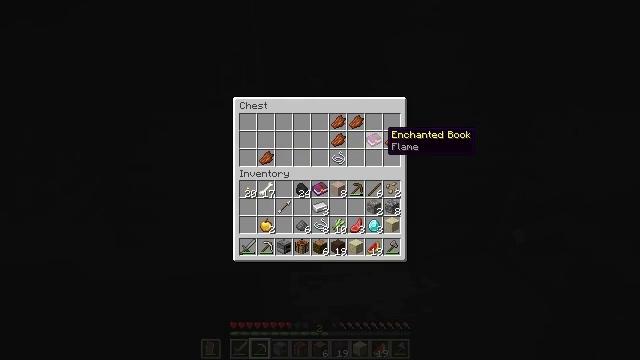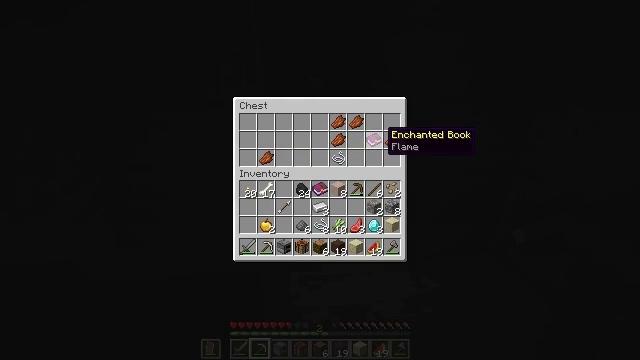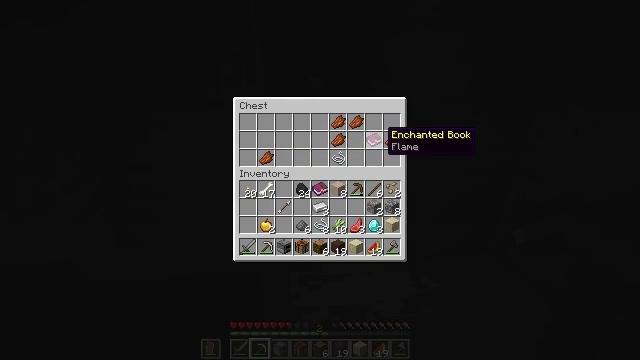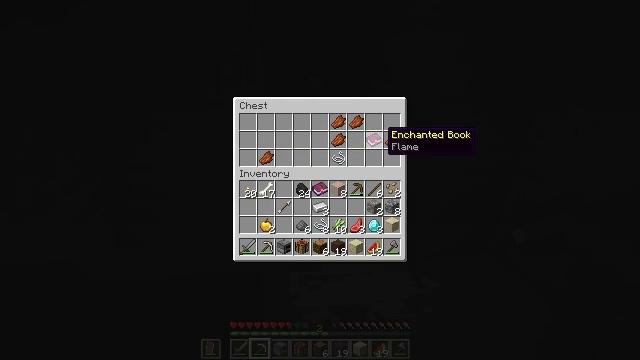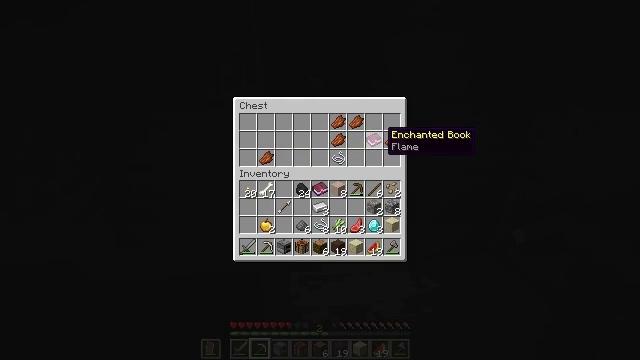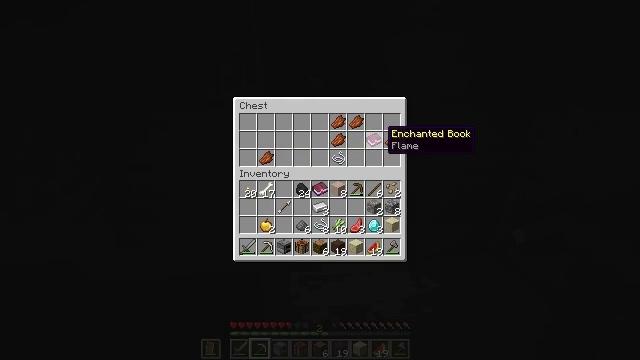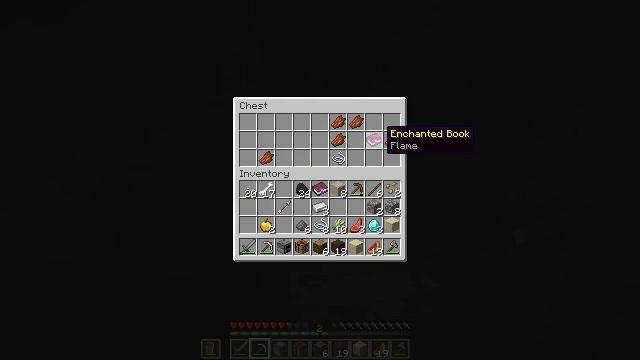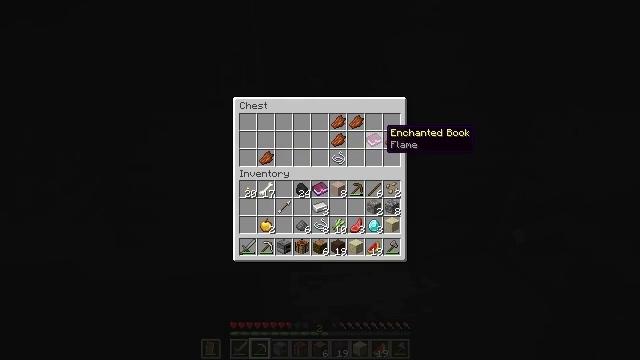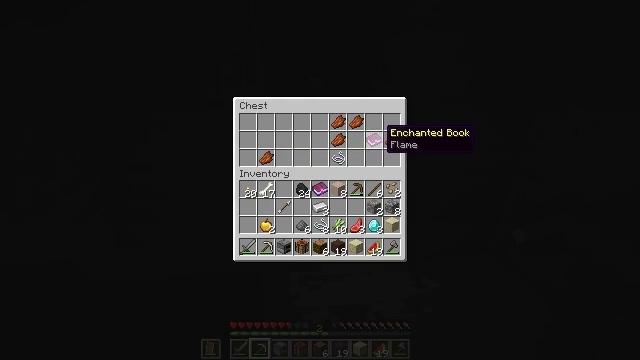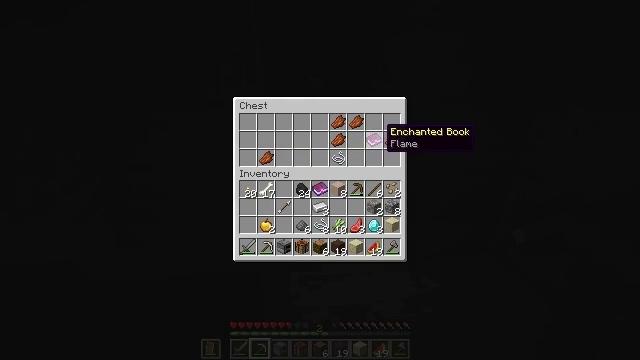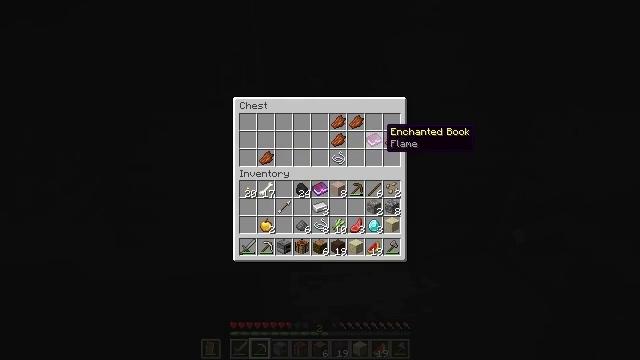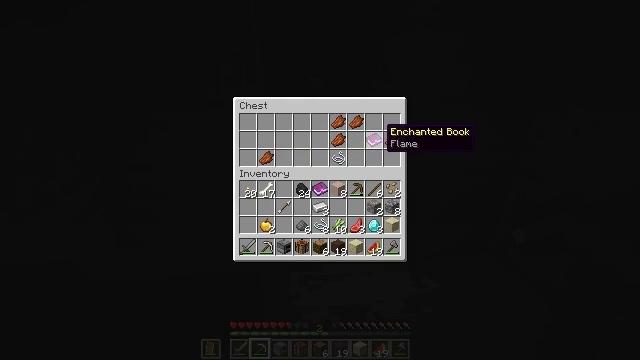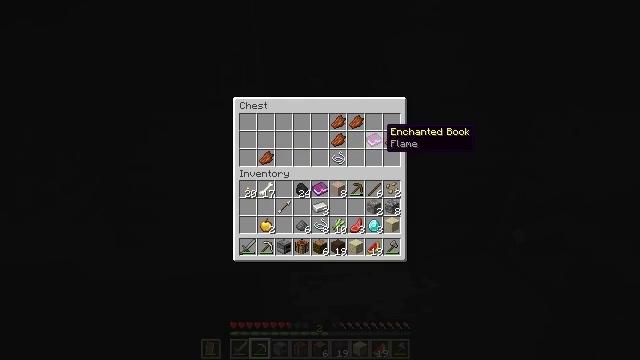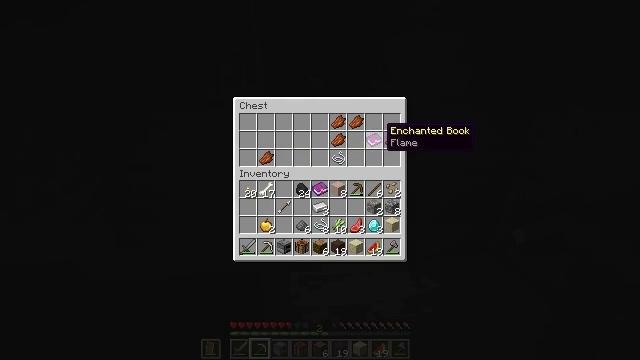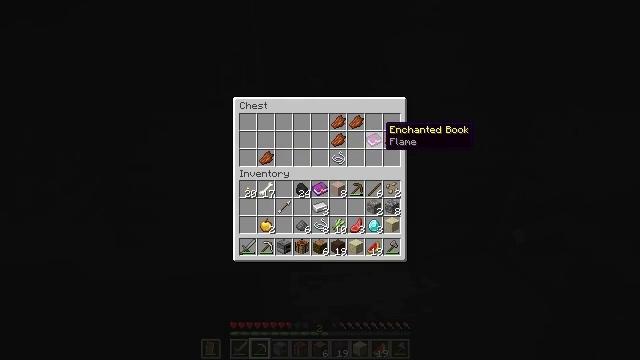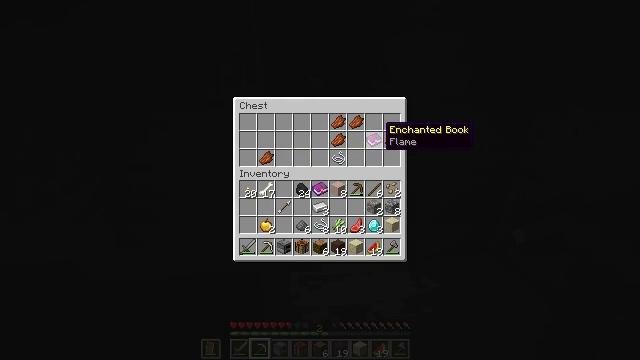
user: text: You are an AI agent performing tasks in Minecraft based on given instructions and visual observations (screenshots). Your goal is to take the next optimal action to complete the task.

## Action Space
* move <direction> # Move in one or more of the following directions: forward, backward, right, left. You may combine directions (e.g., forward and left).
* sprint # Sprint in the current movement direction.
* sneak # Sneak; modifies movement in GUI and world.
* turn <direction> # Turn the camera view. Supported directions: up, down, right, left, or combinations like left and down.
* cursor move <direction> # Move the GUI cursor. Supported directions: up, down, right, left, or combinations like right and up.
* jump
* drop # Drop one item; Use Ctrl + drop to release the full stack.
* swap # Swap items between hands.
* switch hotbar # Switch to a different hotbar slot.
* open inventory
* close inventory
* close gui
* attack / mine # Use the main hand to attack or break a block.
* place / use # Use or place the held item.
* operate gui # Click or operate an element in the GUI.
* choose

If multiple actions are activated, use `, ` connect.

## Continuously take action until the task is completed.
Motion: motion action
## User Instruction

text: Collect cut sandstone by mining it.
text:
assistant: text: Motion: no_op
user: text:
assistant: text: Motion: no_op
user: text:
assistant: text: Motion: no_op
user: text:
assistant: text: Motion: no_op
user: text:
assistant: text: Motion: no_op
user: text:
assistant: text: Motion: no_op
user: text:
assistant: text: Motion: no_op
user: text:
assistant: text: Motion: no_op
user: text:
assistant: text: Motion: no_op
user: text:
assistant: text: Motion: no_op
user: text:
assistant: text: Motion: no_op
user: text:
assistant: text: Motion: no_op
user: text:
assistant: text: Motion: no_op
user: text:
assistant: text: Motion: no_op
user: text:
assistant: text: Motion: no_op
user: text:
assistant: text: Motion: no_op
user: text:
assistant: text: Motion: no_op
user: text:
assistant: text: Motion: operate gui
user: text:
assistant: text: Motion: operate gui
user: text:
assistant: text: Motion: operate gui
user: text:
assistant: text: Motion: no_op
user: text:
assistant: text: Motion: no_op
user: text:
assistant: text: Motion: cursor move left and down
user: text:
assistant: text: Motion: cursor move left and down
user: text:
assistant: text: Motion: cursor move left and down
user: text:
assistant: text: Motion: cursor move left and down
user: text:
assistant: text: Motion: cursor move left
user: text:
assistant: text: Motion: cursor move left
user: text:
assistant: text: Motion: no_op
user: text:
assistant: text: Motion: no_op